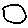
Label: circle